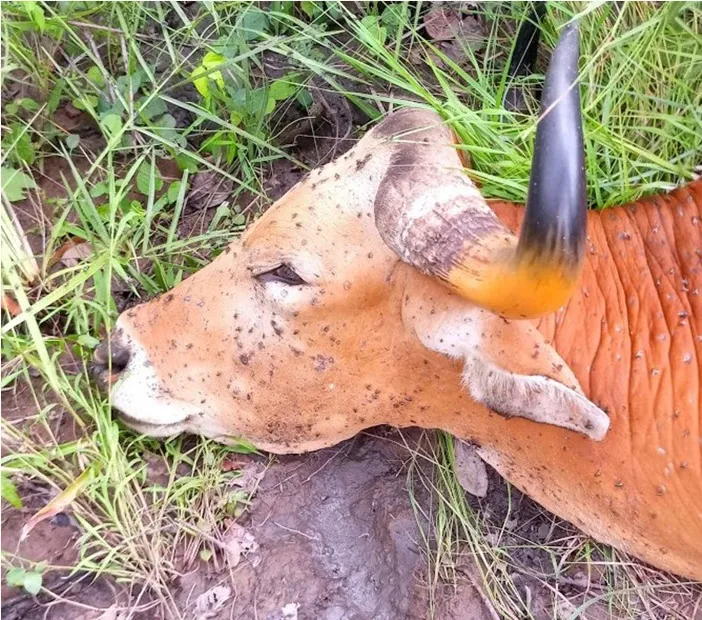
LSDV lesions on head and neck.
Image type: medical_photograph (other_medical_photograph)